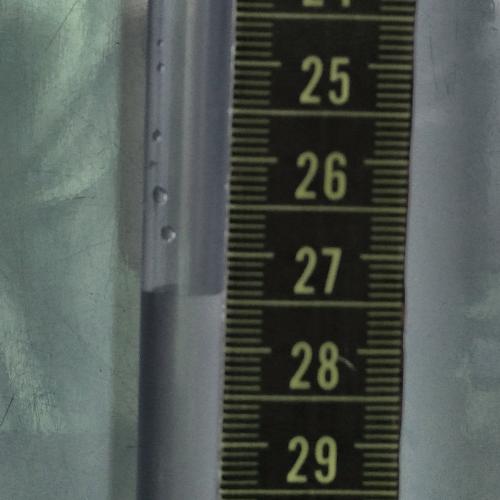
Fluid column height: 27.4 cm